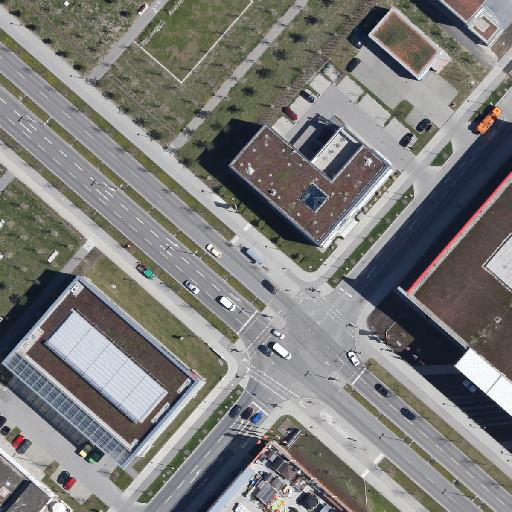
Referring expression: long truck driving on the road